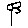
Label: flower